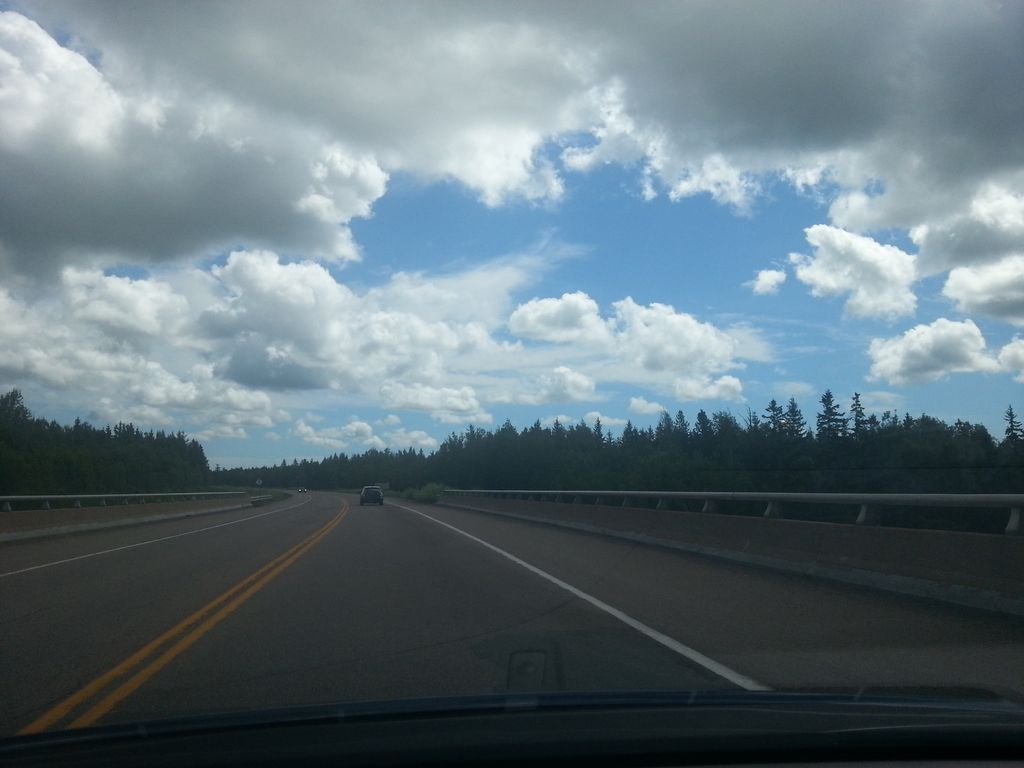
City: charlottetown